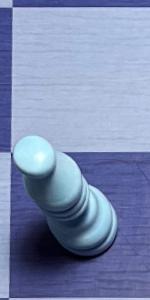
Label: Bishop_White